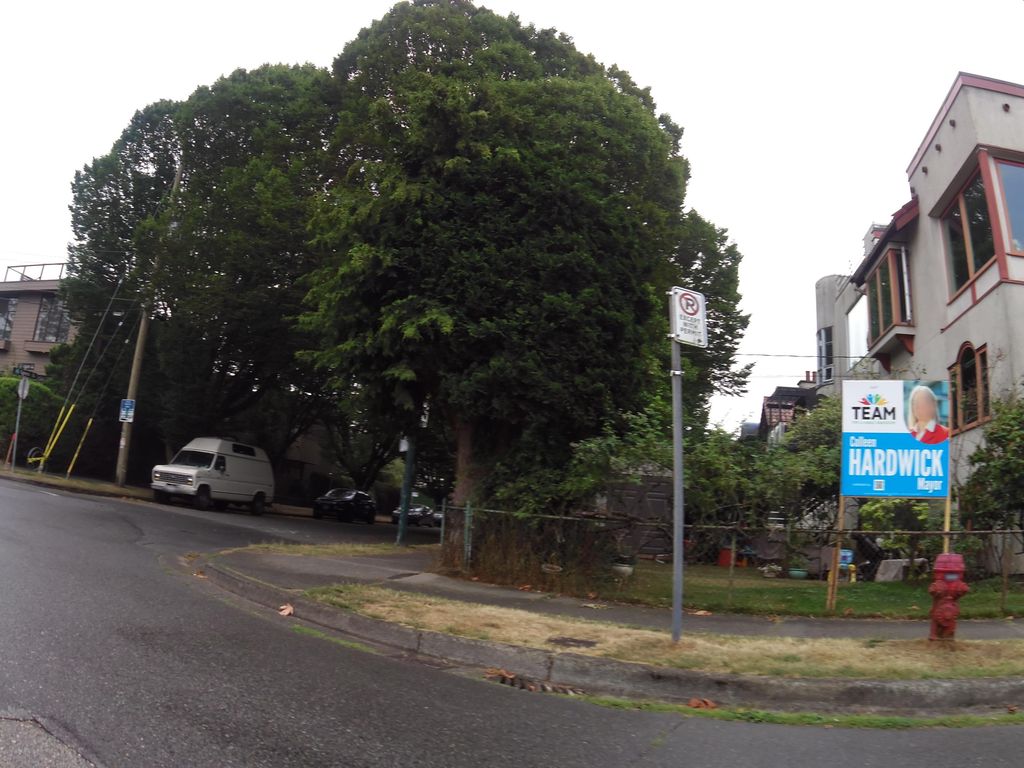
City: vancouver